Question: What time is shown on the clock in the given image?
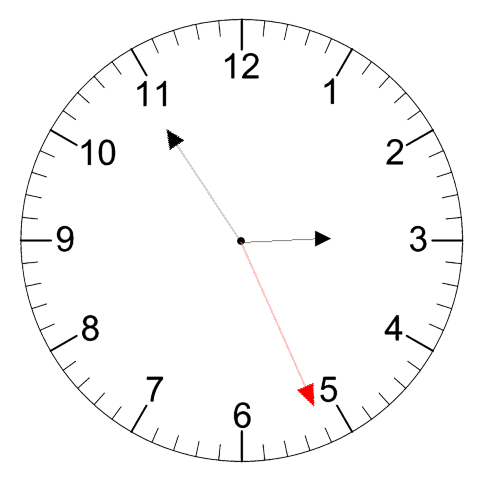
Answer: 02:54:26